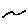
Label: line